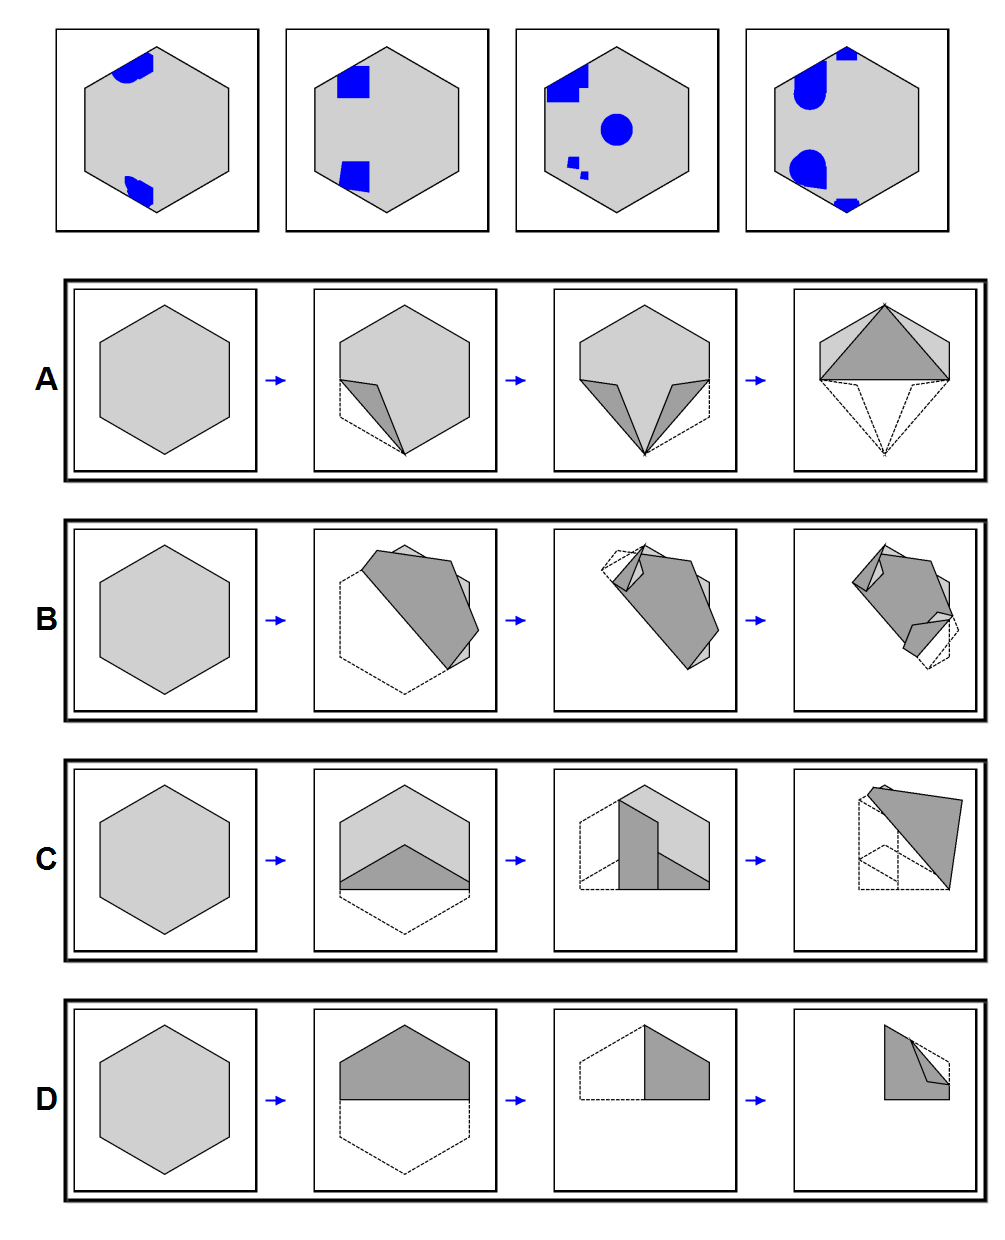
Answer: A